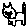
Label: cat